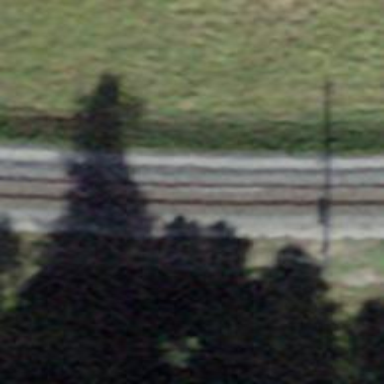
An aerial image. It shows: Narrow gauge railway with electrified contact lines.